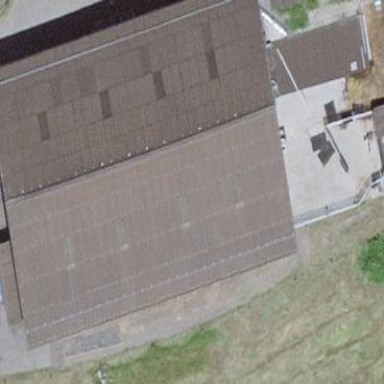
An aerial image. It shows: Barn.